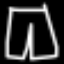
Label: pants